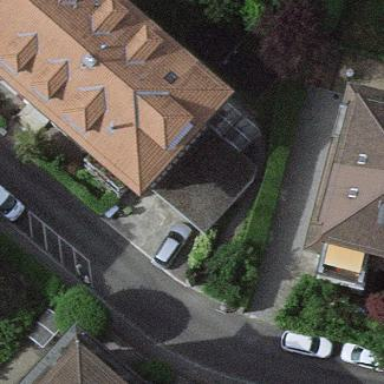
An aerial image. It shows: Garage building part.